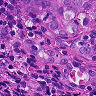
Metastatic tissue present: yes